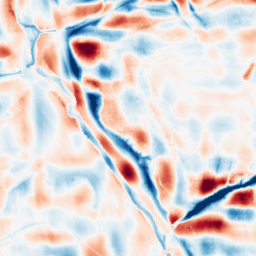
Category: wavelet
Decomposition family: wavelet_dwt
Decomposition parameters: wavelet: db4
level: 5
Upsampling method: bicubic
Upsampling parameters: scale: 2
Upsampling scale: 2